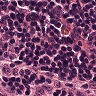
Metastatic tissue present: no